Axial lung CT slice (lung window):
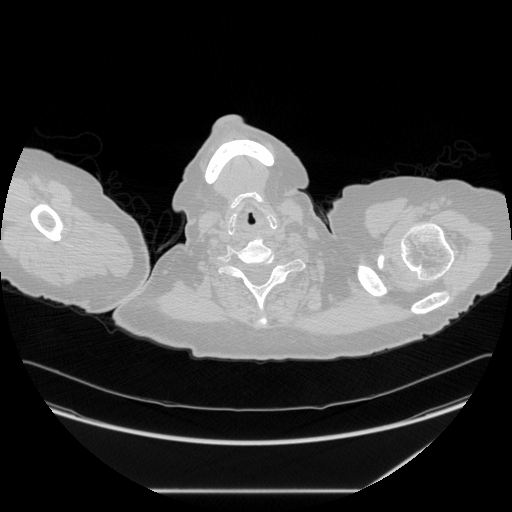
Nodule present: no